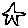
Label: star